Question: How do I make the following type on Menu? I made it but the buttons dont touch the sides and
they leave out the background..

Help?
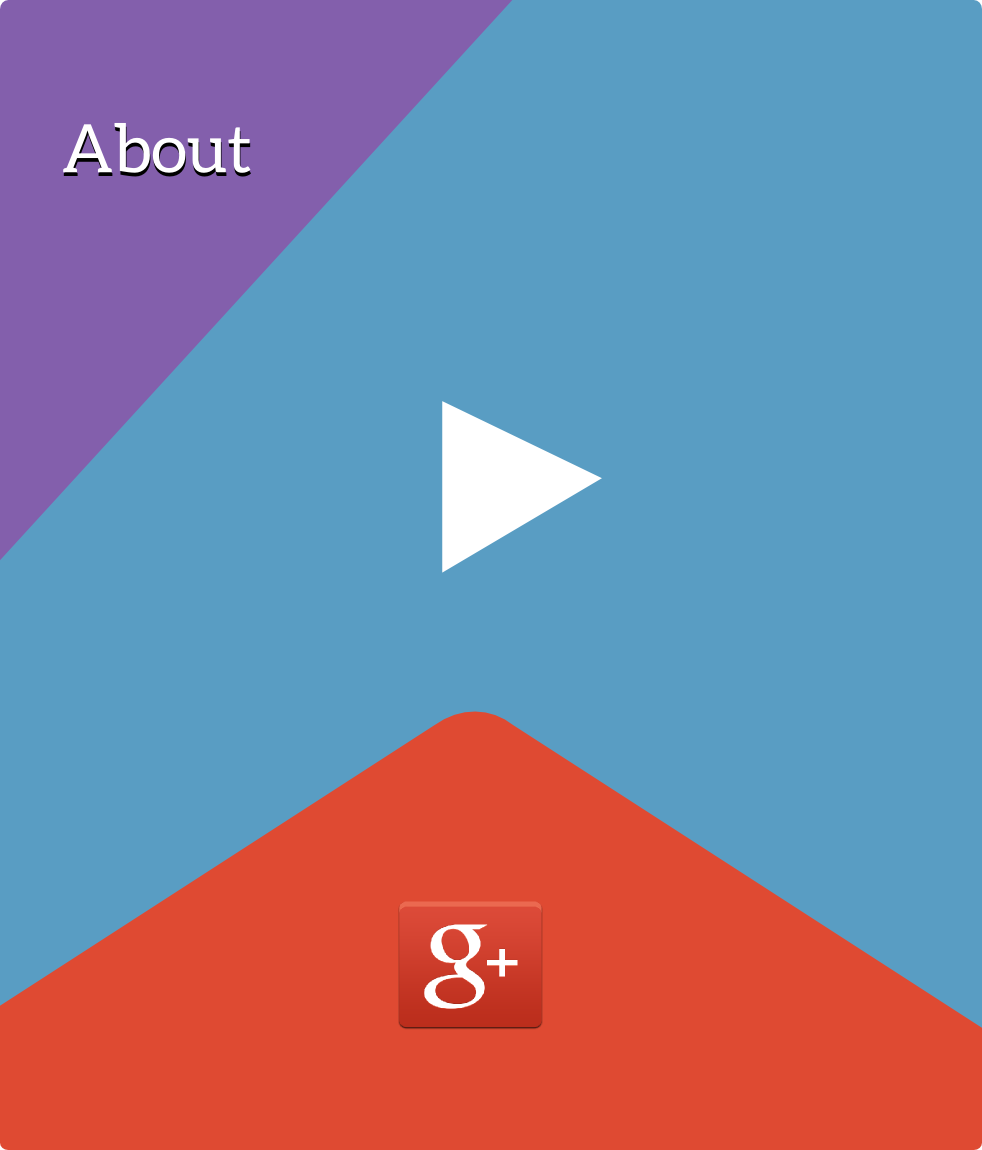
Answer: What I would suggest is that you make an 'ImageView' and set the background image as the one you have shown. Then handle the 'onTouch' event on it according to position of touch. So by trial and error get the bounds you want for all three regions. You can get the position of click using:
'''
@Override
public boolean onTouch(View v, MotionEvent event) {
int x = event.getX();
int y = event.getY();
return true;
}
'''
So use the x,y coordinates you get using this code and the bounds for the 3 parts of the image you get by trial and error. Compare them and accordingly execute your code.
Hope it helps! Cheers.